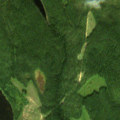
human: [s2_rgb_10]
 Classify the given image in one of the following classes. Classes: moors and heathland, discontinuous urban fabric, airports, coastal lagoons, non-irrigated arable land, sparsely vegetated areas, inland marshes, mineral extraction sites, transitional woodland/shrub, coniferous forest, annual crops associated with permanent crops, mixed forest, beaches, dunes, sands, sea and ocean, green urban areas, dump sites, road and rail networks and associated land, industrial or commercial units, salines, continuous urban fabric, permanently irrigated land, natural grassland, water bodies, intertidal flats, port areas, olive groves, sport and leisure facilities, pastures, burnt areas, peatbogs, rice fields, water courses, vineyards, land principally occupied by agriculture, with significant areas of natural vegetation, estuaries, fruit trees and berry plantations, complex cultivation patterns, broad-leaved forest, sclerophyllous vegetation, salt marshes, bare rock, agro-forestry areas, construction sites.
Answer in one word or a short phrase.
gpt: coniferous forest, transitional woodland/shrub, water bodies